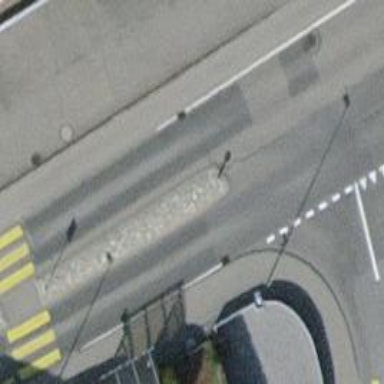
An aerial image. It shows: Bus stop equipped with public transport stop position.